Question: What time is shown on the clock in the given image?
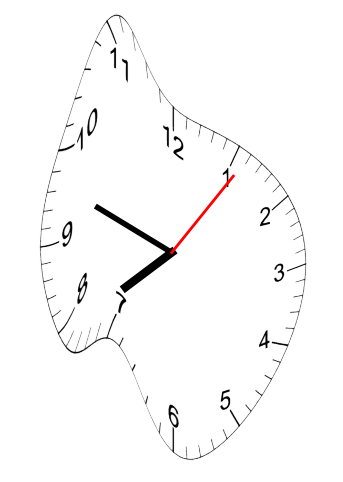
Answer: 07:48:06